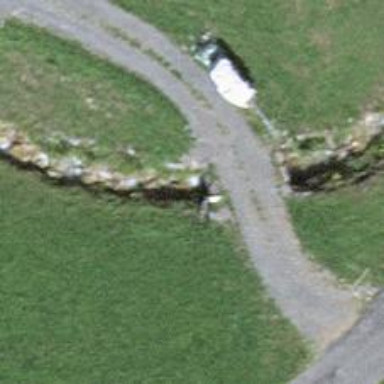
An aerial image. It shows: Culvert tunnel.